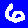
Digit: 6